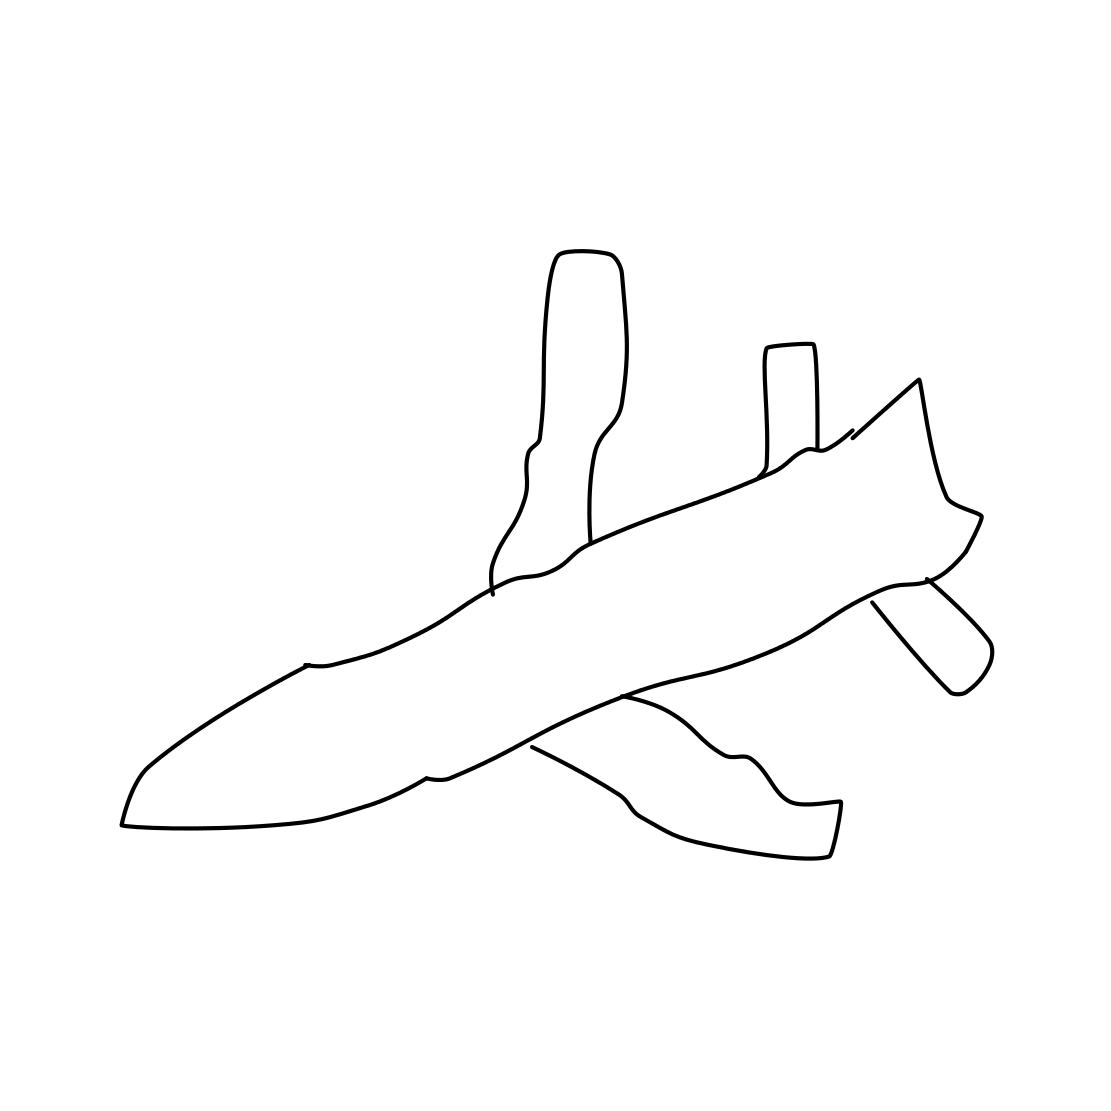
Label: airplane